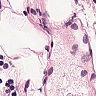
Metastatic tissue present: no